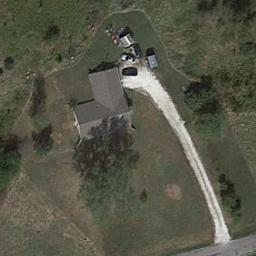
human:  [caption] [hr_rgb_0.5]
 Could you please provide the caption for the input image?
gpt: The sparse residential is on the grass next to some trees and a road .

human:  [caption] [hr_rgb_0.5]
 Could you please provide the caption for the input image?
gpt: Several houses of different sizes and a road in a sparse residential area surrounded by grass .

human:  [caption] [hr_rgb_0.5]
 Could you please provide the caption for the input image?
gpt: There are circular swimming pools beside this house .

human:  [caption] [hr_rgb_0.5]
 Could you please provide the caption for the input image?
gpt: There is a road next to the sparse residential .

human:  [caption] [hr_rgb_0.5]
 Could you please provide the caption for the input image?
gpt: A sparse residential area with a black building on the green meadow .